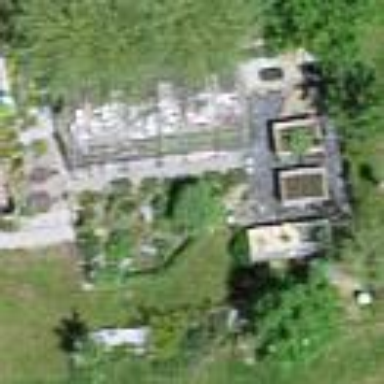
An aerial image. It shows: Residential garden.